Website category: movie
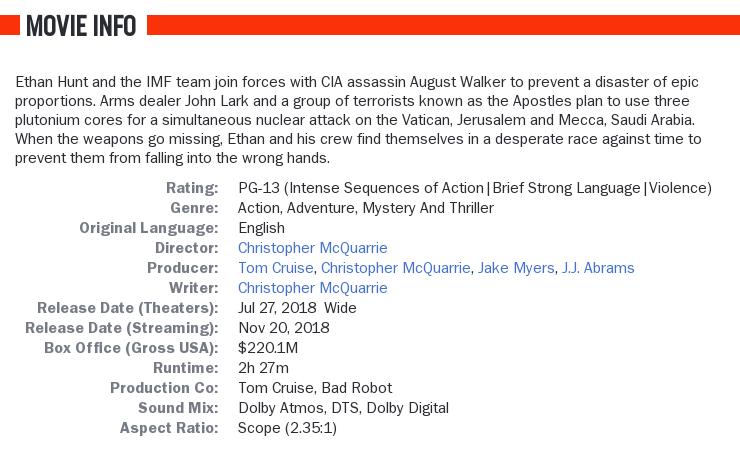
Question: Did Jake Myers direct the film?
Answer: no

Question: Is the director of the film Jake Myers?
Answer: no

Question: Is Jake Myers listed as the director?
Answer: no

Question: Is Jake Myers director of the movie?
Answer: no

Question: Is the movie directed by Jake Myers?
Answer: no

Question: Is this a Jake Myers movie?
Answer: no

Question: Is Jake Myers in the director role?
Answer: no

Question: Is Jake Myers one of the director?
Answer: no

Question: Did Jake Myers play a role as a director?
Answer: no

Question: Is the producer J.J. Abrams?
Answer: yes

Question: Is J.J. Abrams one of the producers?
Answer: yes

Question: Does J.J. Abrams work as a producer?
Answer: yes

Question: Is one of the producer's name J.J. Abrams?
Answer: yes

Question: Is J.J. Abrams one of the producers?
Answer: yes

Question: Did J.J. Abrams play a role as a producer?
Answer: yes

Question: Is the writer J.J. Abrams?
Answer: no

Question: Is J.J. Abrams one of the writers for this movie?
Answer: no

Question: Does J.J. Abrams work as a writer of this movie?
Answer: no

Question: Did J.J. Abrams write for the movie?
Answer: no

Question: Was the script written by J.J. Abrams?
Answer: no

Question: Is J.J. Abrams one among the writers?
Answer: no

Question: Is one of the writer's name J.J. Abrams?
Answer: no

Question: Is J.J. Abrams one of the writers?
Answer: no

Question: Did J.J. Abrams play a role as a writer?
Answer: no

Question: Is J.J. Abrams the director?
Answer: no

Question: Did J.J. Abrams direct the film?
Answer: no

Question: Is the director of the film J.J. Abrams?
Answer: no

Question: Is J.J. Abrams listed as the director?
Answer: no

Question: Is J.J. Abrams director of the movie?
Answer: no

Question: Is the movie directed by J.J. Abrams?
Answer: no

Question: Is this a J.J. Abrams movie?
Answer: no

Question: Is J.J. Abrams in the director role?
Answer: no

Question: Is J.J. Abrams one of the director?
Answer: no

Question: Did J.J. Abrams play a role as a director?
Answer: no

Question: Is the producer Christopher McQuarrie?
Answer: no

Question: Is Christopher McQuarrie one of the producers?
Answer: no

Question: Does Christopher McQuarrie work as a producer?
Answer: no

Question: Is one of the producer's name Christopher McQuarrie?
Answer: no

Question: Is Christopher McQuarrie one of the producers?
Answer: no

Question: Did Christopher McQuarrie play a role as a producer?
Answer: no

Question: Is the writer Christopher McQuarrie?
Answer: yes

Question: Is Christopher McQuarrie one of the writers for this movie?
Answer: yes

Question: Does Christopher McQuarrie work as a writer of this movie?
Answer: yes

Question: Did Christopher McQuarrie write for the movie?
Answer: yes

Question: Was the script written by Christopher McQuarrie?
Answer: yes

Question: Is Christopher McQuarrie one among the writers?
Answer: yes

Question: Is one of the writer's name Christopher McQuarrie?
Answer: yes

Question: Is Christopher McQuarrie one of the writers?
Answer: yes

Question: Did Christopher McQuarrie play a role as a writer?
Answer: yes

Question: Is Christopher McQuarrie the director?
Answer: no

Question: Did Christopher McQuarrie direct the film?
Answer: no

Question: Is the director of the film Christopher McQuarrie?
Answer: no

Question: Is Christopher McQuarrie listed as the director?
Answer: no

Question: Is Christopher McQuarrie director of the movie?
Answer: no

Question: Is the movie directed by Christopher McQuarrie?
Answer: no

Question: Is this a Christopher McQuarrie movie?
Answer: no

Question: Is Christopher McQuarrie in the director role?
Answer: no

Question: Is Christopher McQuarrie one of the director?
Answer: no

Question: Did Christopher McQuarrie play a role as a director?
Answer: no